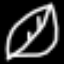
Label: leaf